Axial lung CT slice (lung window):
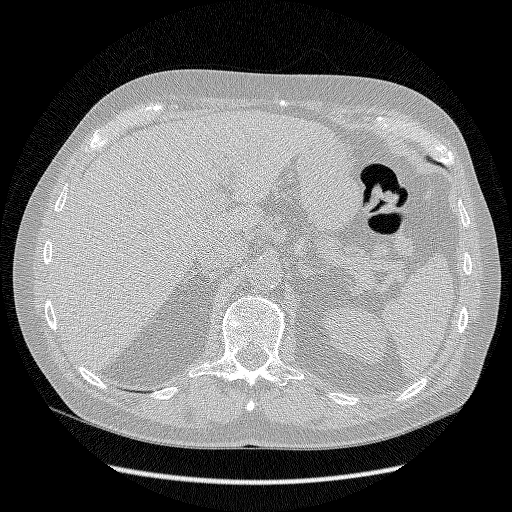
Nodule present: no